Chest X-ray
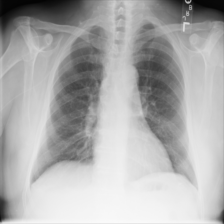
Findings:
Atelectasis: negative
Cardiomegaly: negative
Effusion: negative
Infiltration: negative
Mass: negative
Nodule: negative
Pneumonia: negative
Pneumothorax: negative
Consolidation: negative
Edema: negative
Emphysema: negative
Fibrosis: negative
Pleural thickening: negative
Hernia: negative